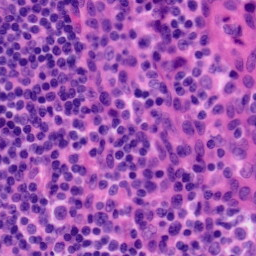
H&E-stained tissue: Tonsil